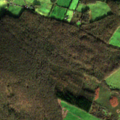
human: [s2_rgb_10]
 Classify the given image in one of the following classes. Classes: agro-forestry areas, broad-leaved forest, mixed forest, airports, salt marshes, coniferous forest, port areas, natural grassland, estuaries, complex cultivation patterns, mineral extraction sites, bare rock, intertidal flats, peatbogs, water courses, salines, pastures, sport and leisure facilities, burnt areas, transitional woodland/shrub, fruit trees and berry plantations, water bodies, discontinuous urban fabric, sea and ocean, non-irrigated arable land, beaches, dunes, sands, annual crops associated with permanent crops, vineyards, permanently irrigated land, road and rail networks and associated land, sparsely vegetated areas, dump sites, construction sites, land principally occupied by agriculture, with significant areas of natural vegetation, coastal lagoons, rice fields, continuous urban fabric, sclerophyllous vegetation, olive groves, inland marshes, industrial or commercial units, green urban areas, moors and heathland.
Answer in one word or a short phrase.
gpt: pastures, broad-leaved forest